Field crop: maize
Growth stage: 2
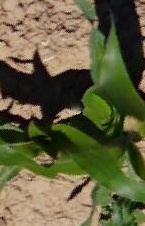
Species: maize